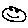
Label: smiley face